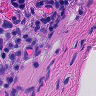
Metastatic tissue present: no